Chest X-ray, AP view. Patient: 37 years old, sex F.
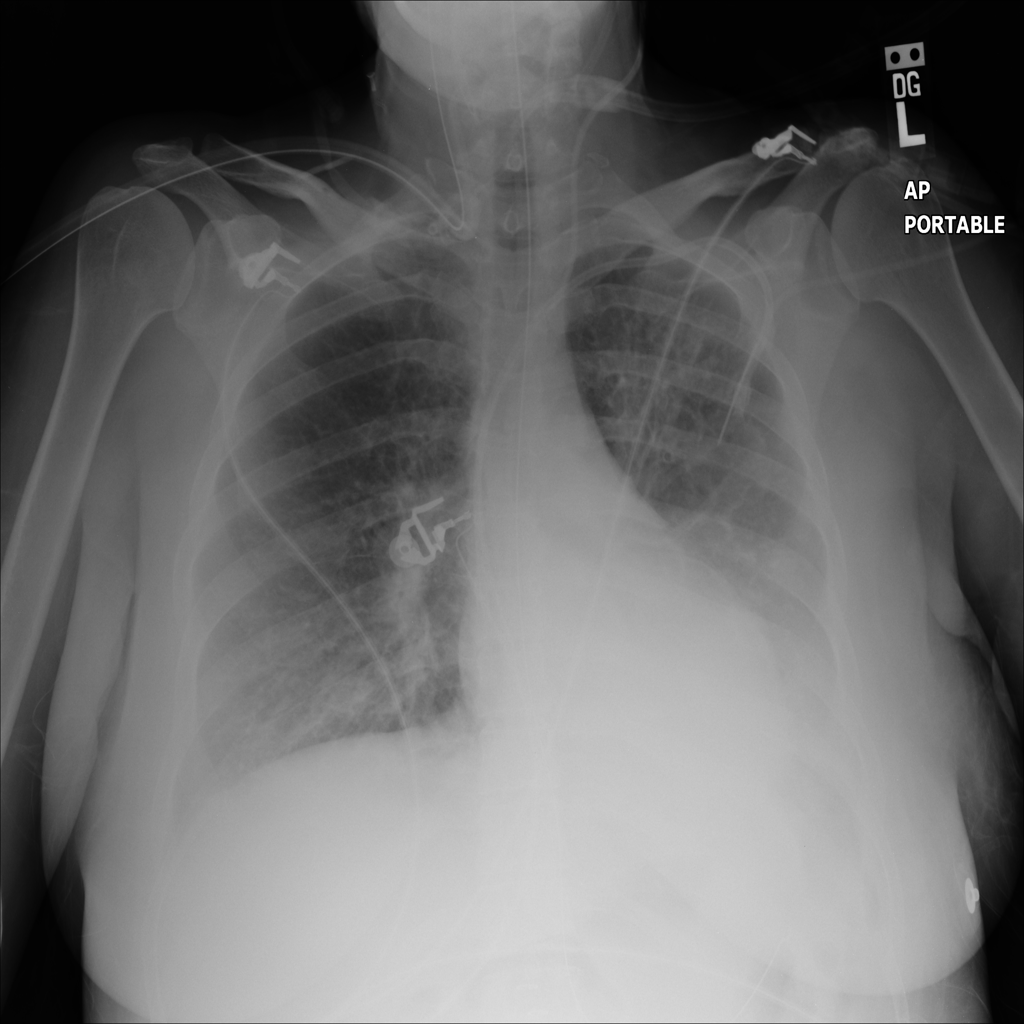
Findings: Effusion, Infiltration